Question: I have been trying for ages to get the following layout to work for a widget and being inexperienced with layouts it is cause me some grief, at first I had relative layout but it doesn't seem to re-size itself according to phone size and text input.
As you can see below is the layout I want. Boxes 1 to 11. I assume a LinearLayout is the best layout? All the boxes will contain text. Bozes 2, 3 and 4 are half the height of box 1 and boxes 5 and 6 are also half of 1 (sorry it's a bit of a rubbish quick design).
Boxes 8 and 9 are half each of 7 in height so weight wise (as far as I understand) will be 1 each of 7. 7 is half the length and 8 + 9 are the other half (length wise).
10 and 11 are half the width each of width.
Do you think the GridLayout will be better for this bearing in mind that the widths of the boxes can expand or contract by a few digits, for example, if someone selects Fahrenheit instead of Celsius, 100 degrees Fahrenheit will have an extra digit compared to 37 degrees Celsius, or 32 degrees Fahrenheit will be 0 degrees Celsius. Or 200mm of rain to inches will be 8in (shrunk by 2 digits).

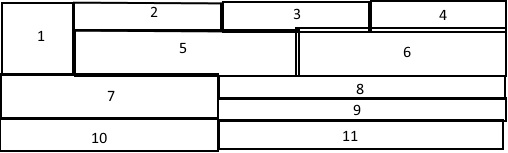
Answer: Checkout the code bellow:
'''
<?xml version="1.0" encoding="utf-8"?>
<LinearLayout xmlns:android="http://schemas.android.com/apk/res/android"
android:layout_width="match_parent"
android:layout_height="match_parent"
android:orientation="vertical">
<LinearLayout
android:layout_width="match_parent"
android:layout_height="0dp"
android:layout_weight="1"
android:background="@color/background_floating_material_light">
<LinearLayout
android:layout_width="0dp"
android:layout_height="match_parent"
android:layout_weight="2"
android:orientation="vertical">
<TextView
android:layout_width="match_parent"
android:layout_height="match_parent"
android:gravity="center"
android:text="1" />
</LinearLayout>
<LinearLayout
android:layout_width="0dp"
android:layout_height="match_parent"
android:layout_weight="8"
android:orientation="vertical">
<LinearLayout
android:layout_width="match_parent"
android:layout_height="0dp"
android:layout_weight="1"
android:background="#e3e2ad">
<TextView
android:layout_width="0dp"
android:layout_height="match_parent"
android:layout_weight="1"
android:gravity="center"
android:text="2" />
<TextView
android:layout_width="0dp"
android:layout_height="match_parent"
android:layout_weight="1"
android:gravity="center"
android:text="3"
android:background="#aacaff" />
<TextView
android:layout_width="0dp"
android:layout_height="match_parent"
android:layout_weight="1"
android:gravity="center"
android:text="4" />
</LinearLayout>
<LinearLayout
android:layout_width="match_parent"
android:layout_height="0dp"
android:layout_weight="1">
<TextView
android:layout_width="0dp"
android:layout_height="match_parent"
android:layout_weight="1"
android:gravity="center"
android:text="5"
android:background="#bcf5b1" />
<TextView
android:layout_width="0dp"
android:layout_height="match_parent"
android:layout_weight="1"
android:gravity="center"
android:text="6" />
</LinearLayout>
</LinearLayout>
</LinearLayout>
<LinearLayout
android:layout_width="match_parent"
android:layout_height="0dp"
android:layout_weight="1">
<LinearLayout
android:layout_width="0dp"
android:layout_height="match_parent"
android:layout_weight="1"
android:orientation="vertical"
android:background="@color/dim_foreground_disabled_material_dark">
<TextView
android:layout_width="match_parent"
android:layout_height="match_parent"
android:gravity="center"
android:text="7" />
</LinearLayout>
<LinearLayout
android:layout_width="0dp"
android:layout_height="match_parent"
android:layout_weight="1"
android:orientation="vertical">
<TextView
android:layout_width="match_parent"
android:layout_height="0dp"
android:layout_weight="1"
android:gravity="center"
android:text="8"
android:background="#e3e2ad" />
<TextView
android:layout_width="match_parent"
android:layout_height="0dp"
android:layout_weight="1"
android:gravity="center"
android:text="9" />
</LinearLayout>
</LinearLayout>
<LinearLayout
android:layout_width="match_parent"
android:layout_height="0dp"
android:layout_weight="1"
android:background="@color/primary_material_light">
<TextView
android:layout_width="0dp"
android:layout_height="match_parent"
android:layout_weight="1"
android:gravity="center"
android:text="10"
android:background="#bcf5b1" />
<TextView
android:layout_width="0dp"
android:layout_height="match_parent"
android:layout_weight="1"
android:gravity="center"
android:text="11" />
</LinearLayout>
</LinearLayout>
'''
Output:

I used 'Textview' for showing numbers. You can use anything instead.
If you have any query, please ask. Also, if you use 'wrap_content' at correct place, the part of layout will expand accordingly.